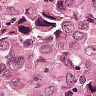
Metastatic tissue present: yes